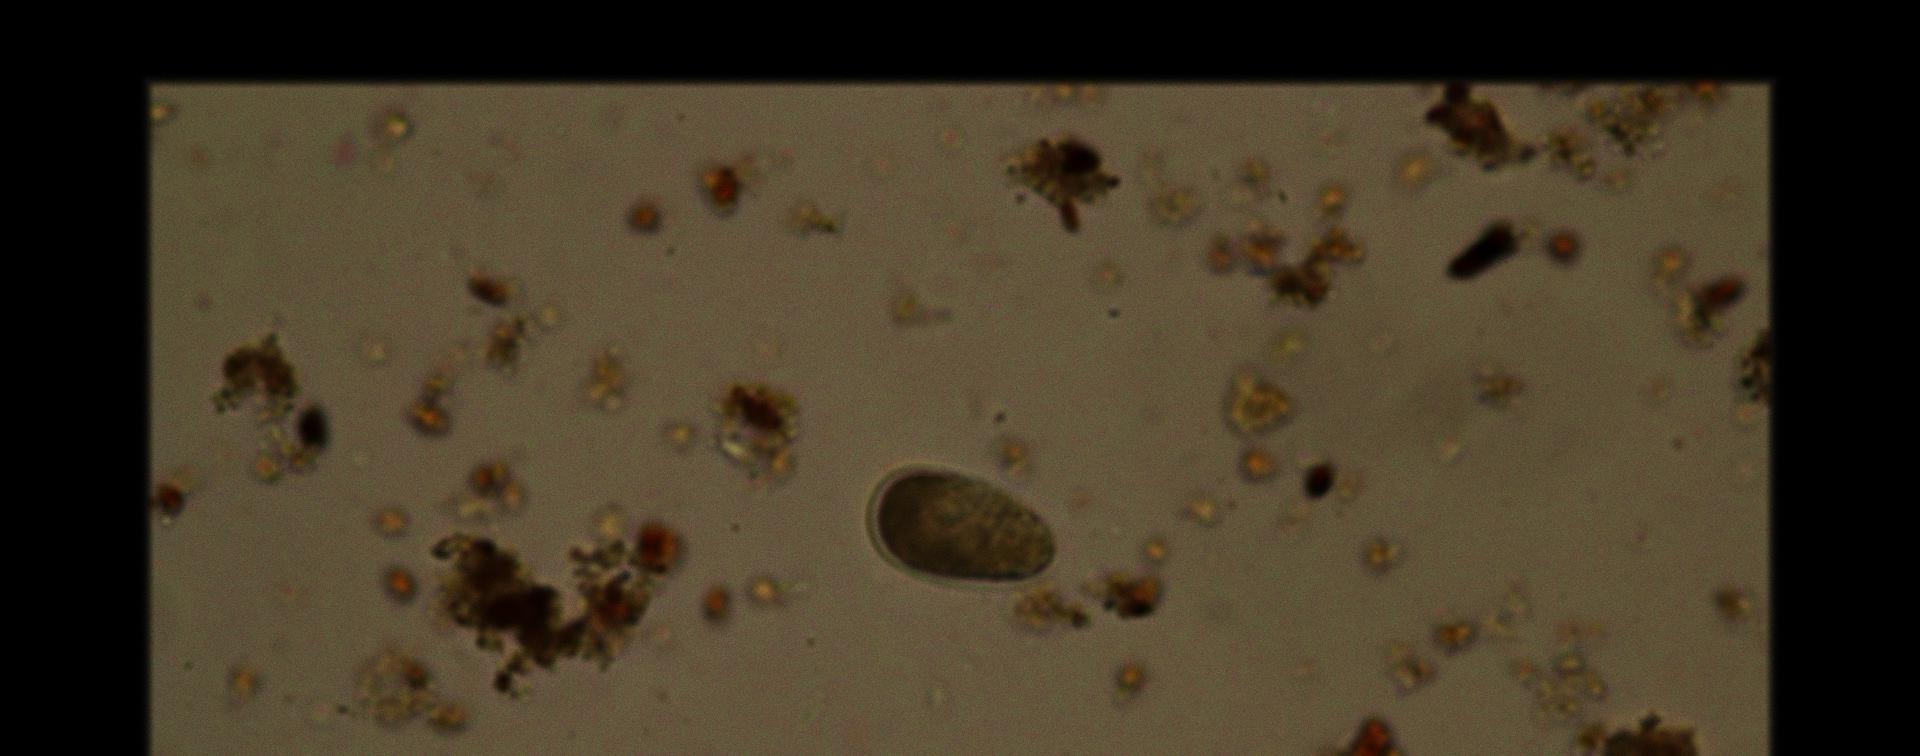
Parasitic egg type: Hookworm egg